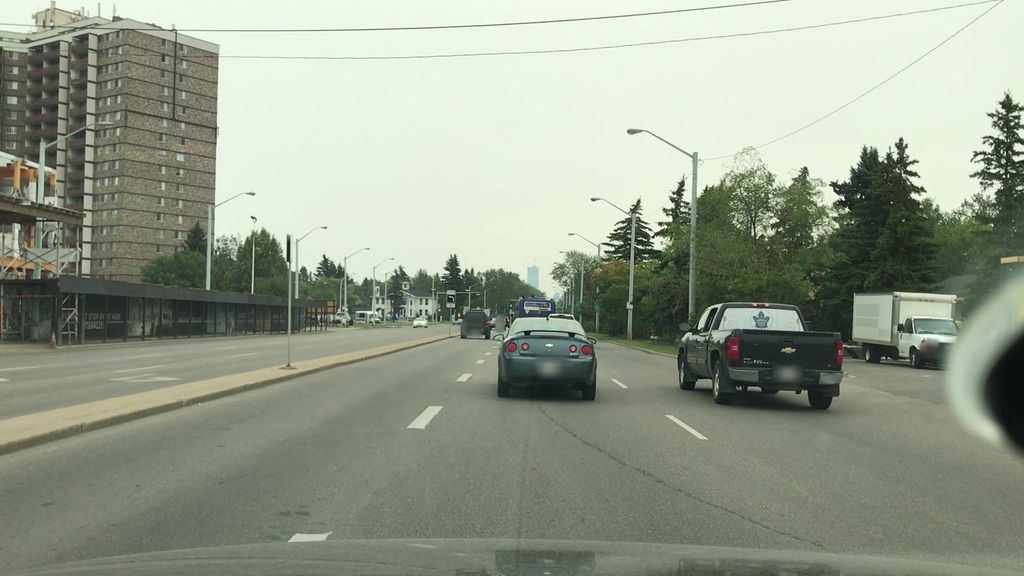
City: edmonton